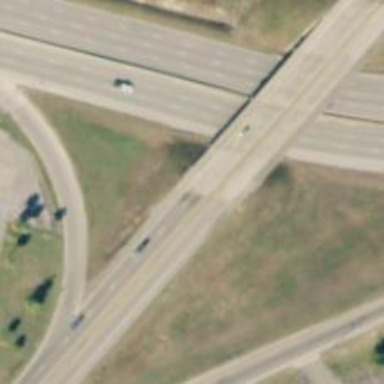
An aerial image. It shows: Bridge along trunk link highway.